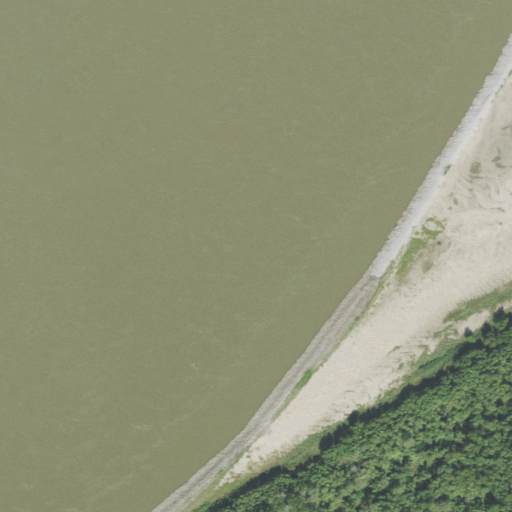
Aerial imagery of island in Tennessee named Randolph Towhead containing open water, herbaceous wetlands, grassland, woody wetlands, and barren land